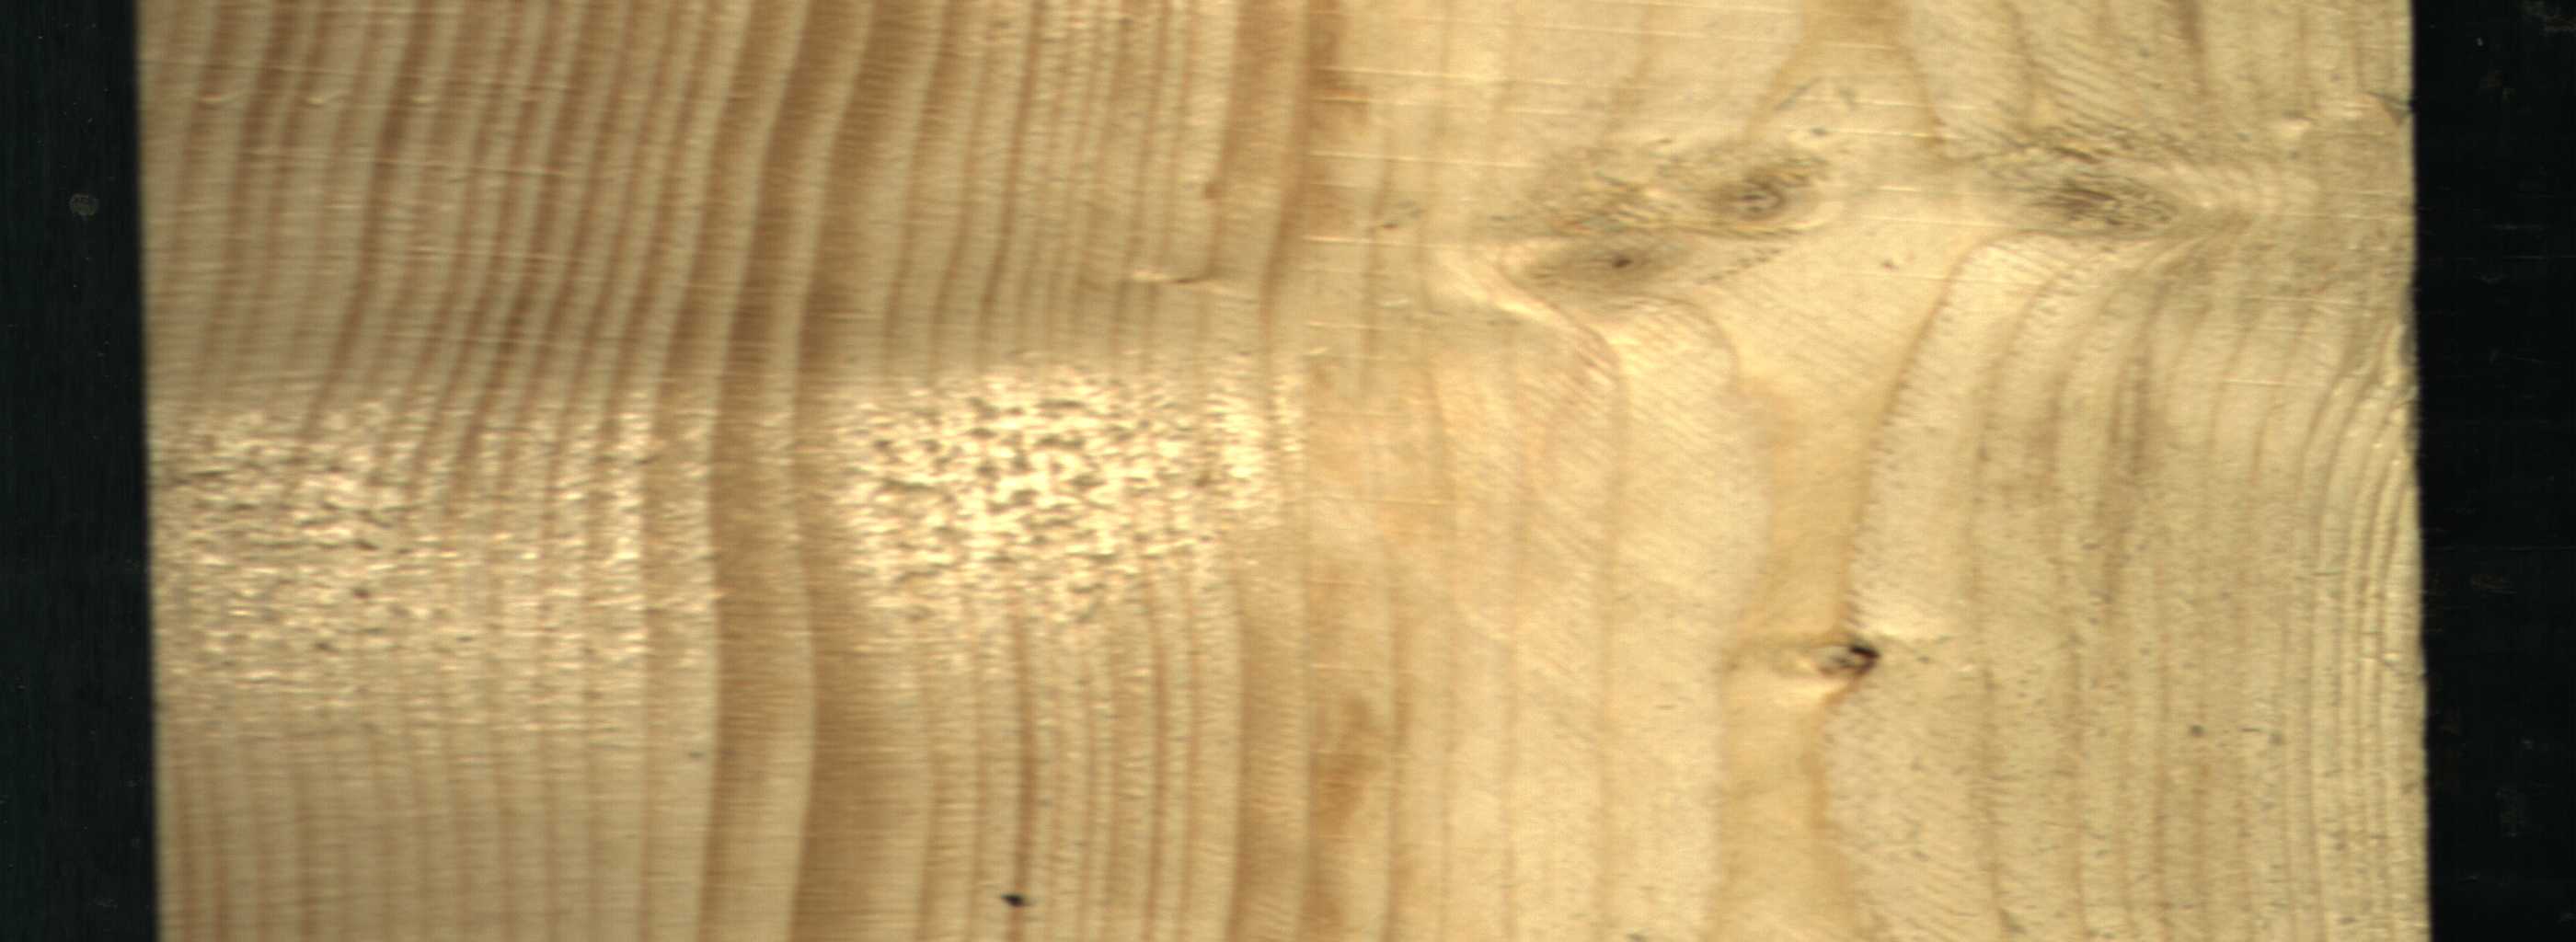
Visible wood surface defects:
Live_Knot
Live_Knot
Live_Knot